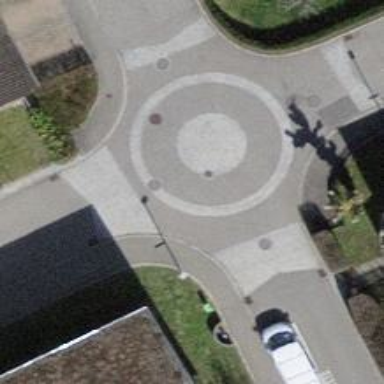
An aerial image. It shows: Mini roundabout on the road.